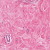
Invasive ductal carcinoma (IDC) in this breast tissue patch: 0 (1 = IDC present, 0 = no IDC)